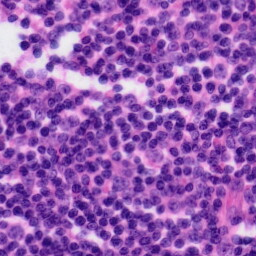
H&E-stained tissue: Tonsil